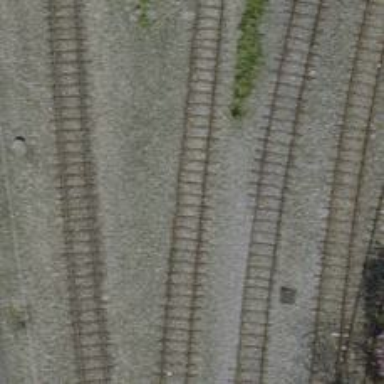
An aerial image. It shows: Single railway spur track.